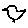
Label: bird